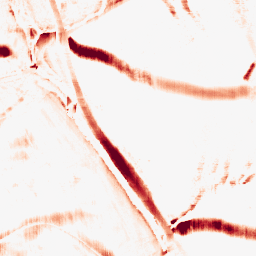
Category: morphological
Decomposition family: morphological_rect
Decomposition parameters: operation: opening
width: 10
height: 20
Upsampling method: bicubic_3x
Upsampling parameters: scale: 3
Upsampling scale: 3